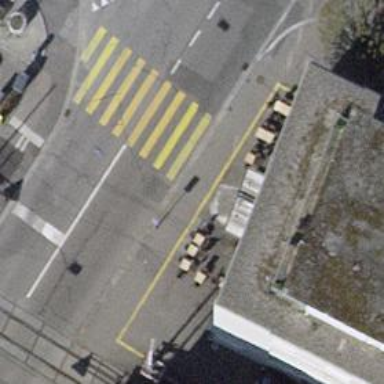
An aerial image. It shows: Kerb barrier.